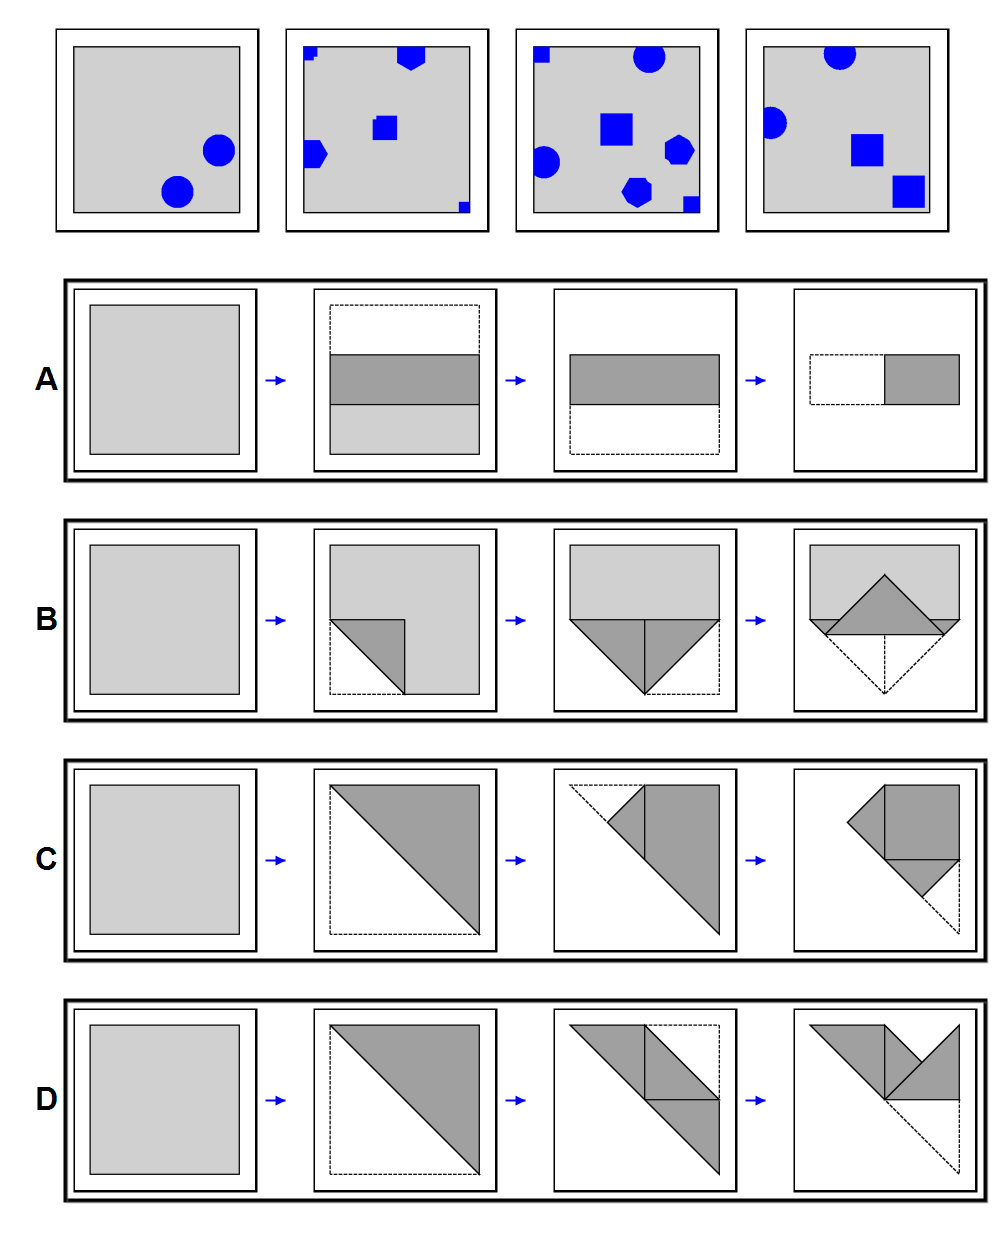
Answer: C